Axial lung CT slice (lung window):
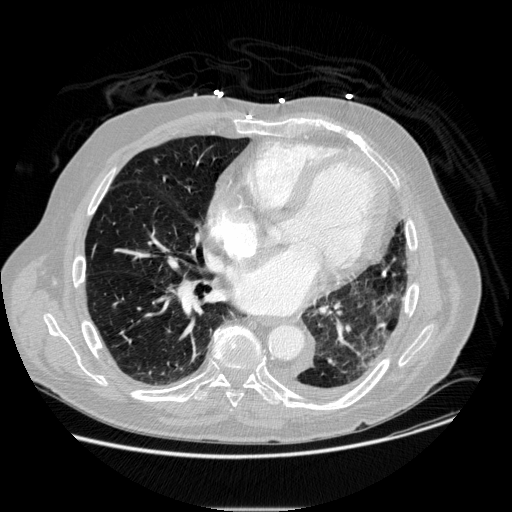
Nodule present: no